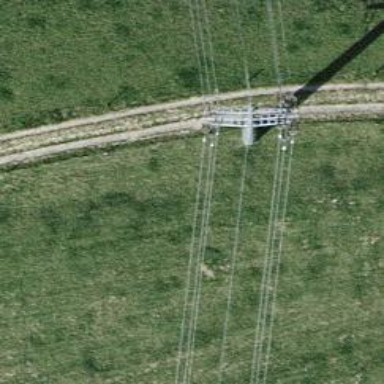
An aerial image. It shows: Power tower.